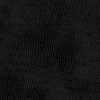
Atmospheric dust classification: not_dusty